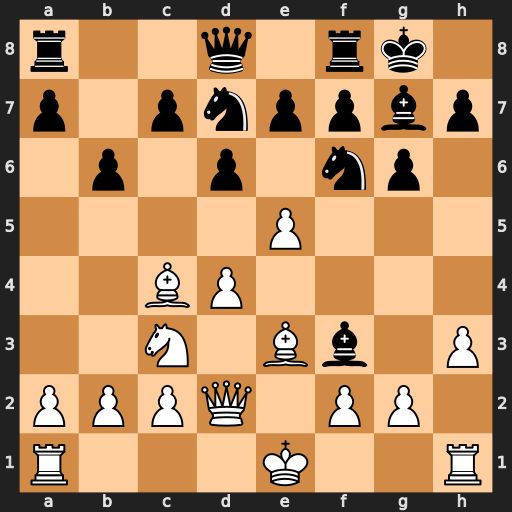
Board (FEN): r2q1rk1/p1pnppbp/1p1p1np1/4P3/2BP4/2N1Bb1P/PPPQ1PP1/R3K2R
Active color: w
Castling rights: KQ
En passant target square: -
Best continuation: exf6 Nxf6 gxf3